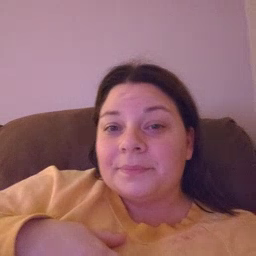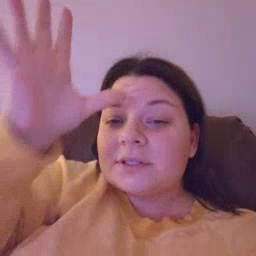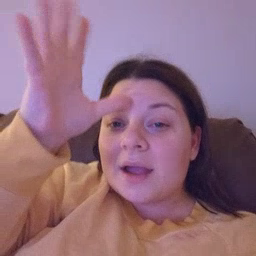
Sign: dad